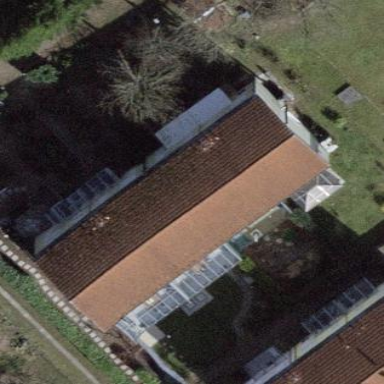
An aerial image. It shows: Terrace building.